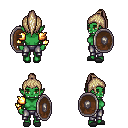
a pixel art fantasy rpg character, female body template, orc, green skin, gold arm armor, metal pants, white blonde long topknot hairstyle, gray slippers, shield, four views (front, back, left, right), 2x2 character sprite sheet, small pixel art, hard edges, no anti-aliasing